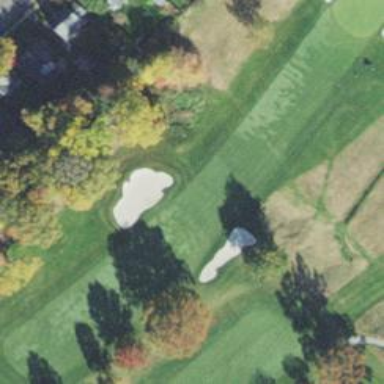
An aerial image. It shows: Grassy area designated as golf fairway.